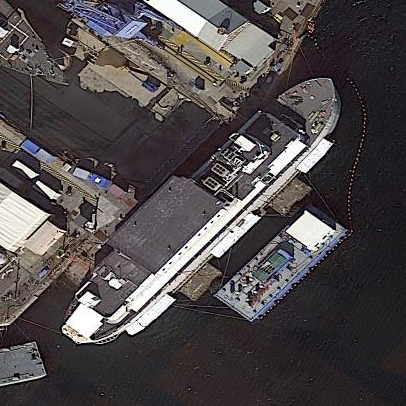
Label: civil